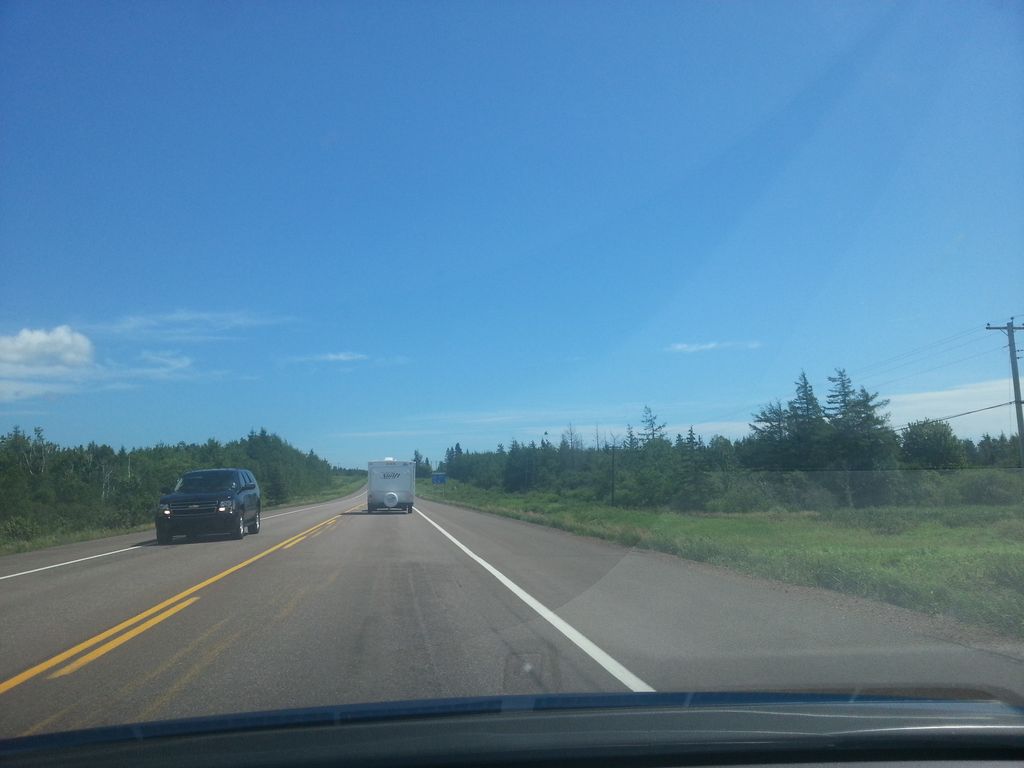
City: charlottetown